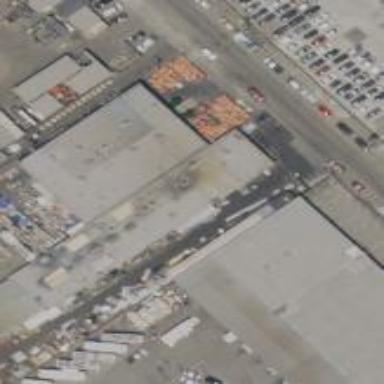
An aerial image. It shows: Warehouse building.